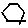
Label: hexagon